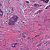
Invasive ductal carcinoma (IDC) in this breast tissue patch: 0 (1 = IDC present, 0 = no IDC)